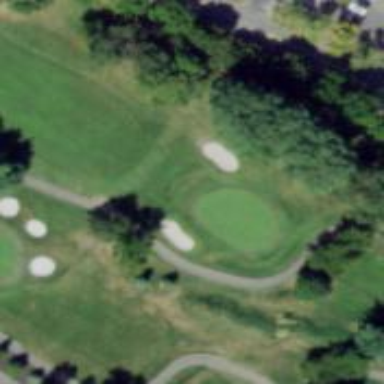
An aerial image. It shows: Golf hole.